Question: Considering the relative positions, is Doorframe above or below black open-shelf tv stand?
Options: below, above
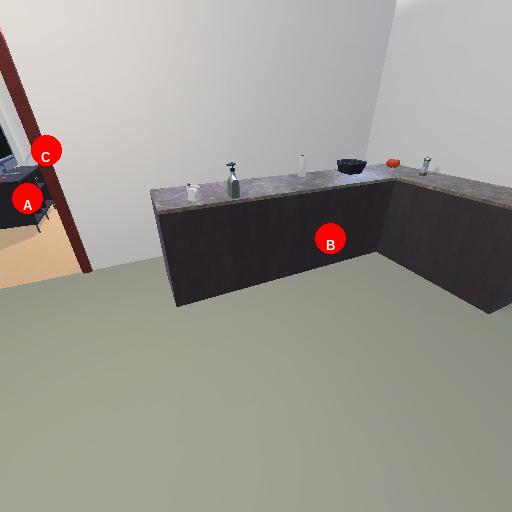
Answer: below